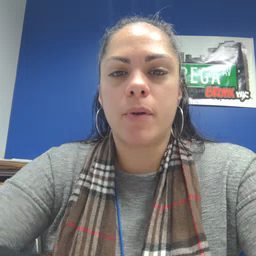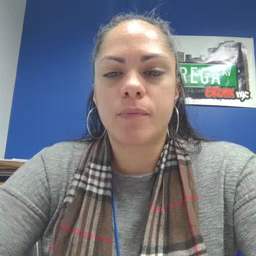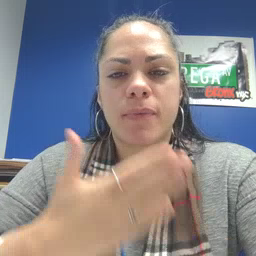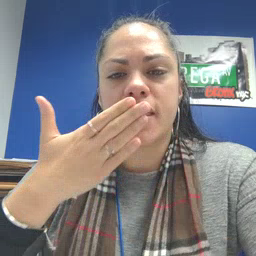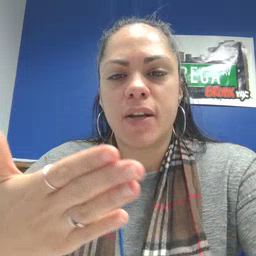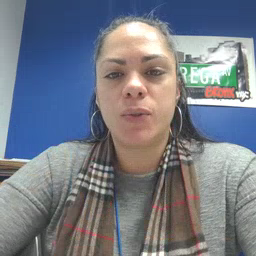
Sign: thankyou